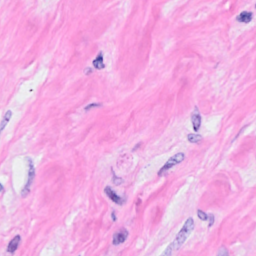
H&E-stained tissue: Breast